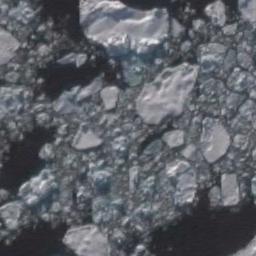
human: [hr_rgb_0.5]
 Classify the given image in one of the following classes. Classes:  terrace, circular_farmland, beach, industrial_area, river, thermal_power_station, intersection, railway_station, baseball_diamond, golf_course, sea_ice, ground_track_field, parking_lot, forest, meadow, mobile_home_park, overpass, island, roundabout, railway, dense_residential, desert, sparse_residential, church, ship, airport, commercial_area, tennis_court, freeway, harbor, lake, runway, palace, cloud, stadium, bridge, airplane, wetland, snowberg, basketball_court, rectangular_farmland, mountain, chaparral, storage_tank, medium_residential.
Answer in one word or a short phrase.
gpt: sea_ice